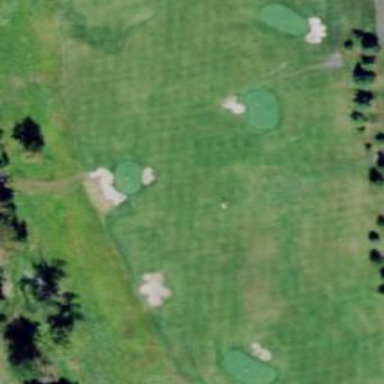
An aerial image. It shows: Driving range for golf on grass.